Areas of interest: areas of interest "Jinan Weilan Apparel Co., Ltd."
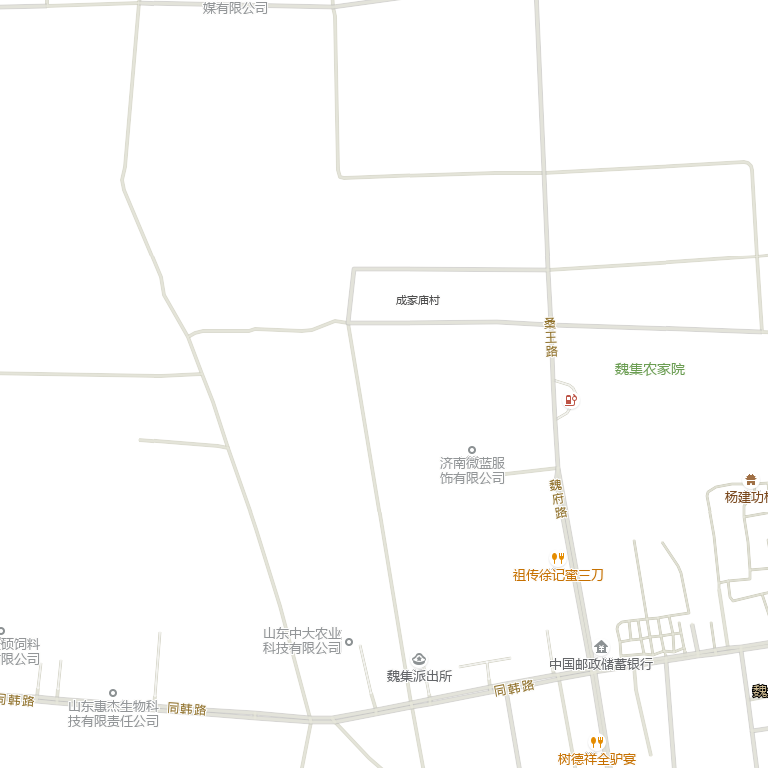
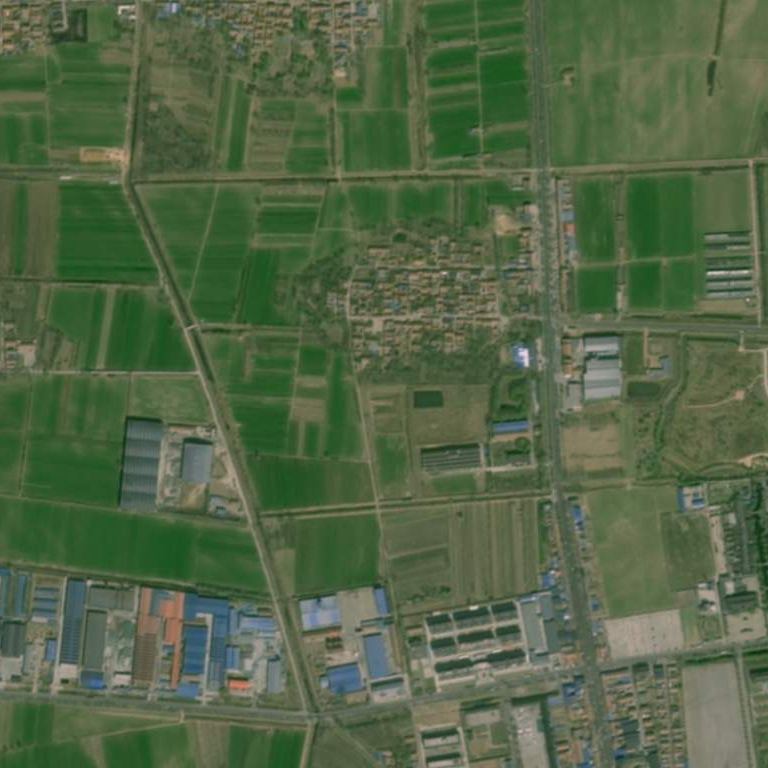